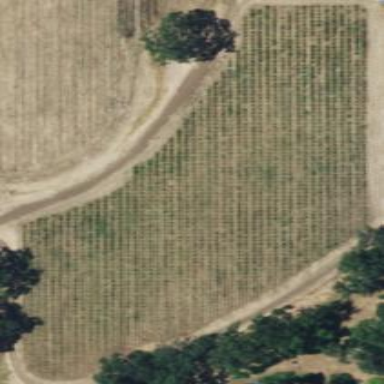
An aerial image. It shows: Beautiful vineyard in the countryside.